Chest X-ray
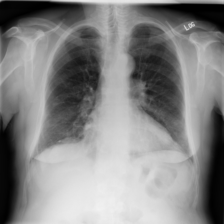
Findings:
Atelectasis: negative
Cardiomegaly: negative
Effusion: negative
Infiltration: negative
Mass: negative
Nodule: negative
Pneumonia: negative
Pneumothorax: negative
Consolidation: negative
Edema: negative
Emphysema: negative
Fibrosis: negative
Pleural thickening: negative
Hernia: negative